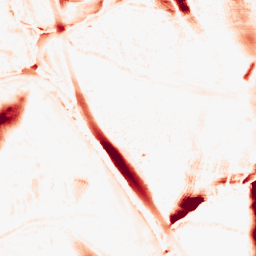
Category: morphological
Decomposition family: morphological_ellipse
Decomposition parameters: operation: opening
width: 20
height: 50
Upsampling method: bilinear
Upsampling parameters: scale: 4
Upsampling scale: 4